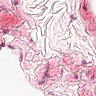
Metastatic tissue present: no